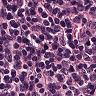
Metastatic tissue present: yes